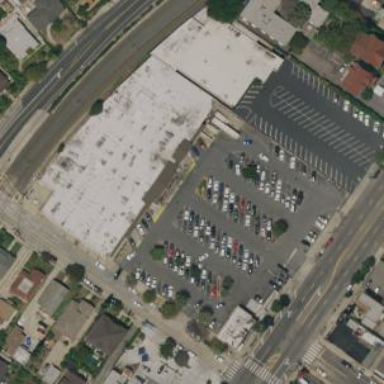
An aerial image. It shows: Asphalt parking aisle designated as service road.